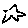
Label: star